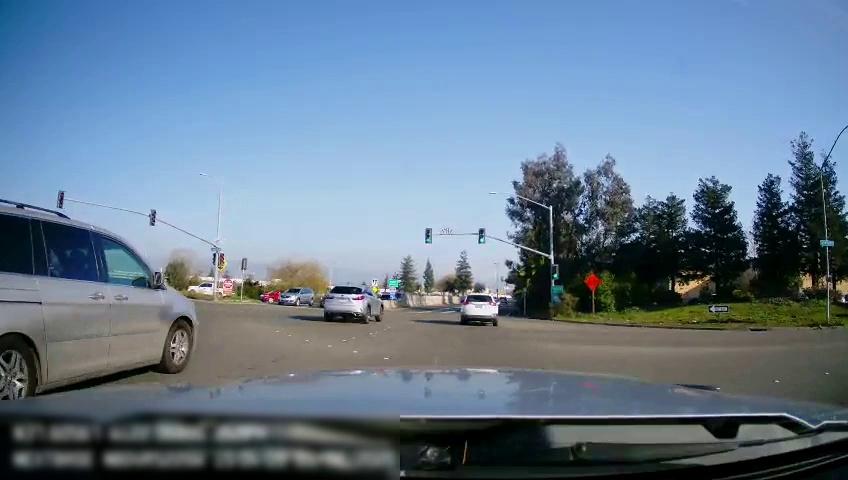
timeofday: Day
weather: Sunny
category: Drivable Space
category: Vehicles | Truck
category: Vehicles | Car
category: Vehicles | SUV
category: Vehicles | SUV
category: Vehicles | Van
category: Vehicles | SUV
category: Traffic | Lights
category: Traffic | Lights
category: Traffic | Lights
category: Traffic | Lights
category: Traffic | Lights
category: Traffic | Signs
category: Traffic | Signs
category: Traffic | Signs
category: Traffic | Signs
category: Traffic | Lights
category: Traffic | Lights
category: Traffic | Lights
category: Traffic | Signs
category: Traffic | Lights
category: Traffic | Signs
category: Traffic | Lights